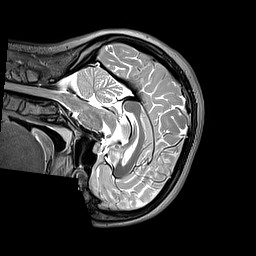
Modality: T2w
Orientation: sagittal
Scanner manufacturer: siemens
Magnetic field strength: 3 T
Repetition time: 3.2 s
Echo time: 0.406 s